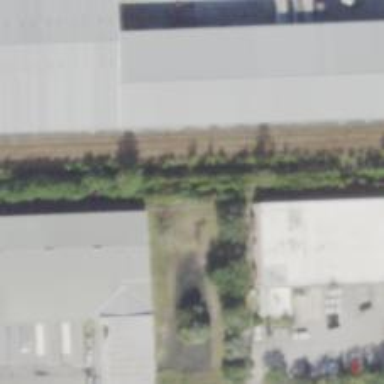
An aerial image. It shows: Abandoned spur railway.